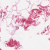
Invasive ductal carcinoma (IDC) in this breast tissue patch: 0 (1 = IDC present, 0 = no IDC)